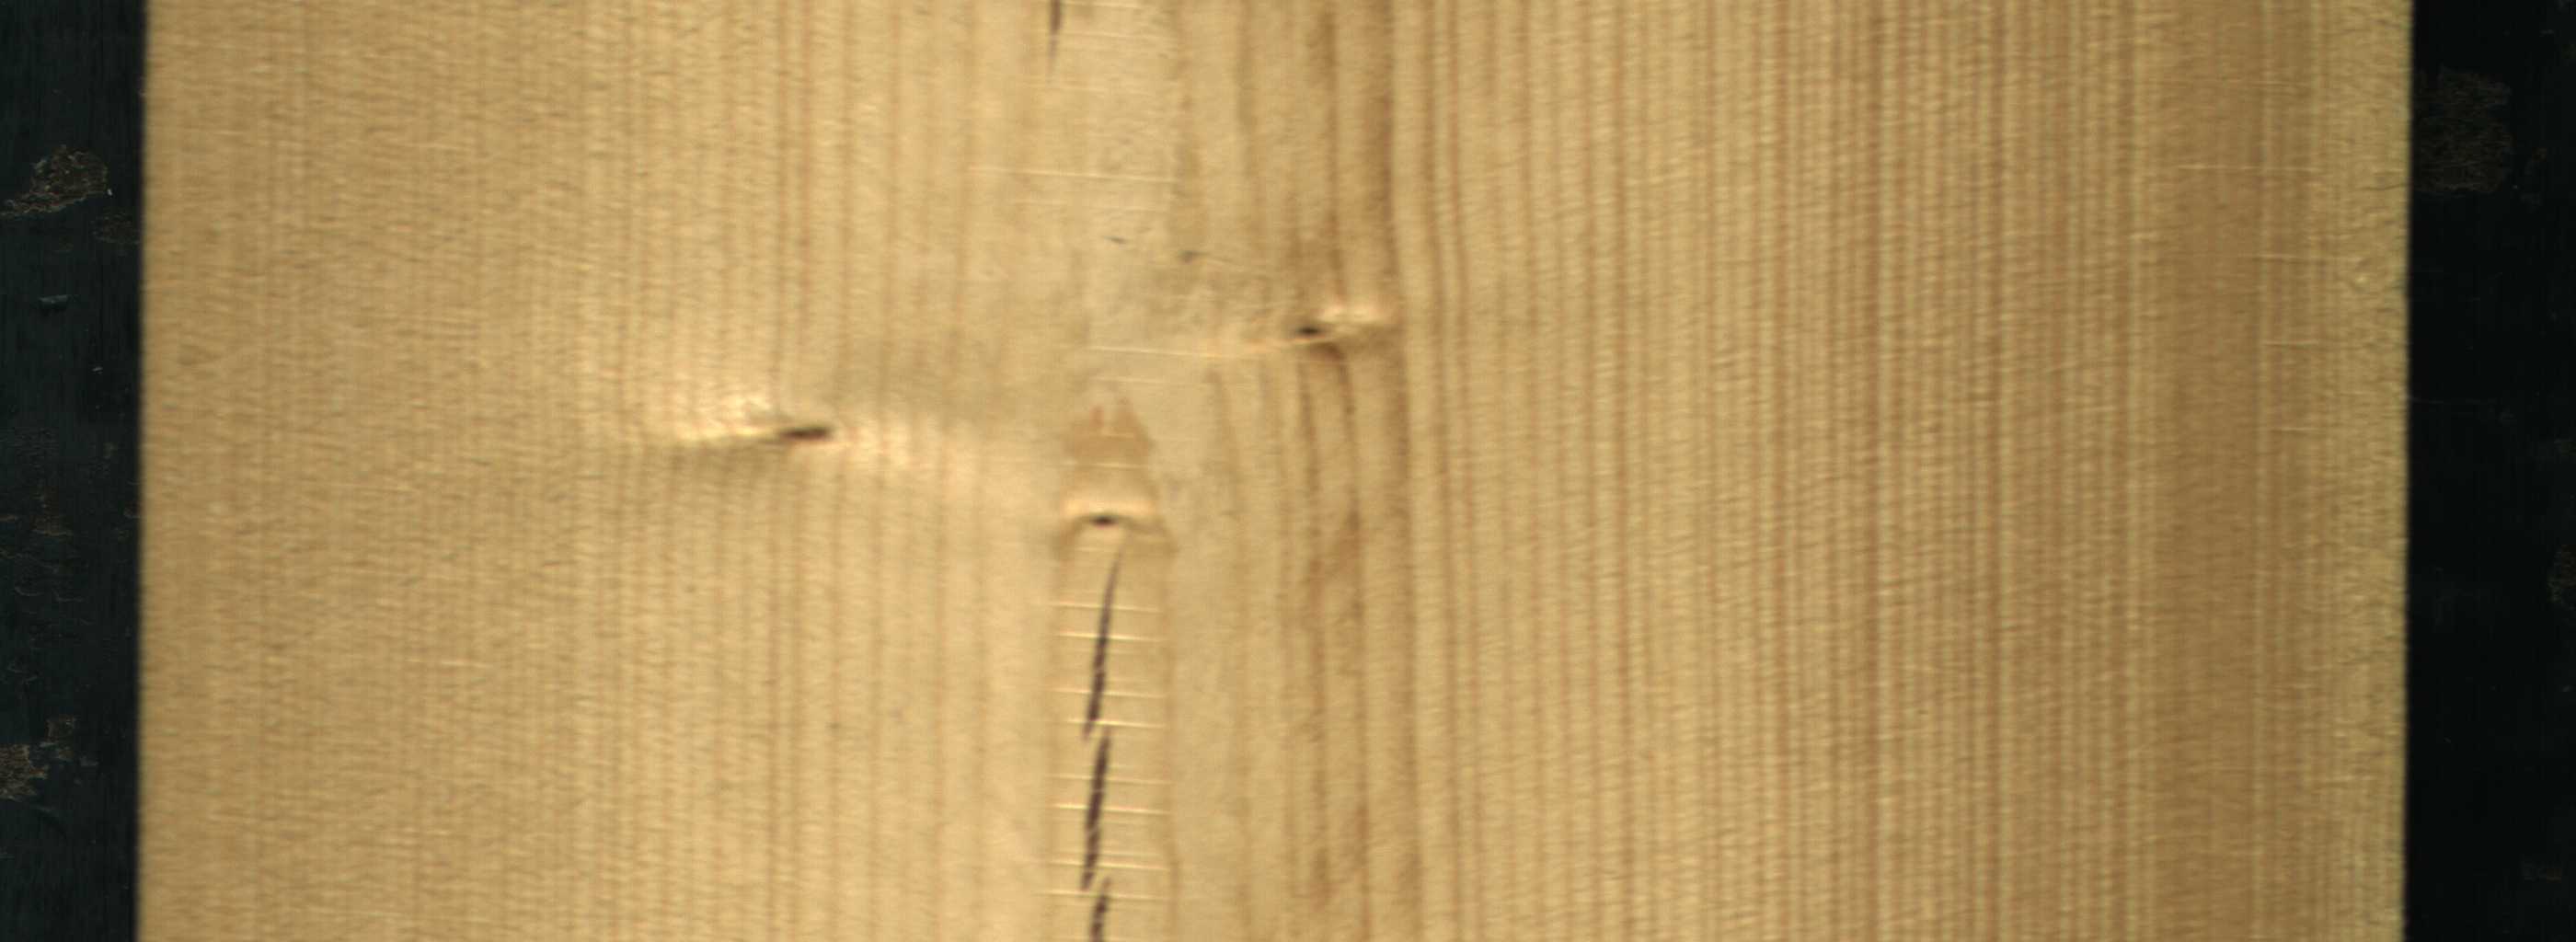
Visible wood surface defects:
Crack
Crack
Live_Knot
Live_Knot
Live_Knot